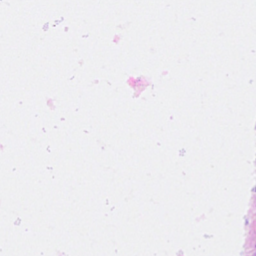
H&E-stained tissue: Breast